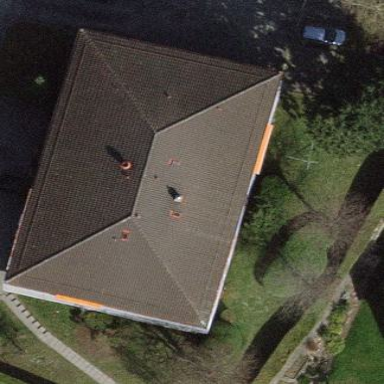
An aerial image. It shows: Building with hipped roof shape.